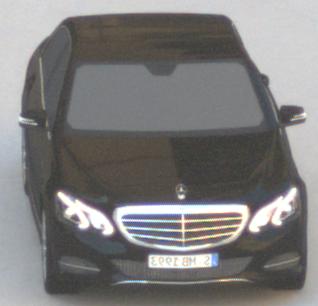
Make: Mercedes-Benz
Model: E 200
Detailed model: E-Class (212) Limousine
Model produced from: 2013/04
Model produced until: 2015/10
Doors: 4
Color: black
Road condition: dry road
Daytime: morning or afternoon
Contrast: low contrast